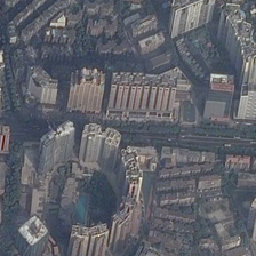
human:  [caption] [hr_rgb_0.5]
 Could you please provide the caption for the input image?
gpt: Opposite a circular commercial street are some tall buildings on both sides of the road.

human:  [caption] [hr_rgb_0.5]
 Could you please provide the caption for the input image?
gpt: several edifices surrounds as a circle in this commercial area .

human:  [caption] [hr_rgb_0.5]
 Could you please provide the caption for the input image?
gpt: the circular commercial is opposite to some high rise buildings on either side of the road .

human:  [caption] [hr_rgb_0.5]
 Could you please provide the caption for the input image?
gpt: five high rise buildings make up a circle at a corner of the cross .

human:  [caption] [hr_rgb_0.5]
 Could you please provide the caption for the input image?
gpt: The circular commercial street faces some high-rise buildings on both sides of the road.